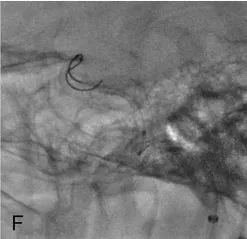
Key steps of the PED rescue maneuver. (F,G) Repeated massage with the microwire facilitated distal PED opening (double asterisks).
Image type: radiology (x_ray)